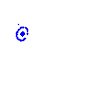
Particle: pion